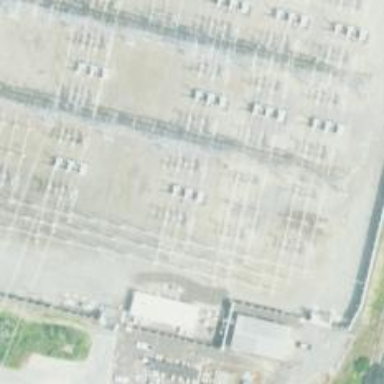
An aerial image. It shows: Switch for power supply.